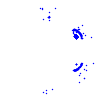
Particle: electron